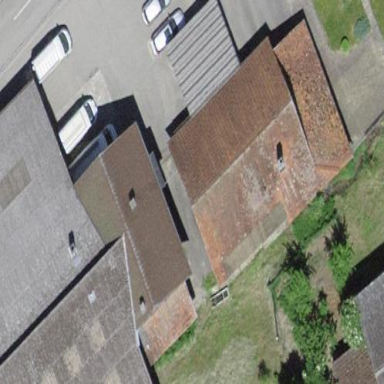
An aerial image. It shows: Commercial building.